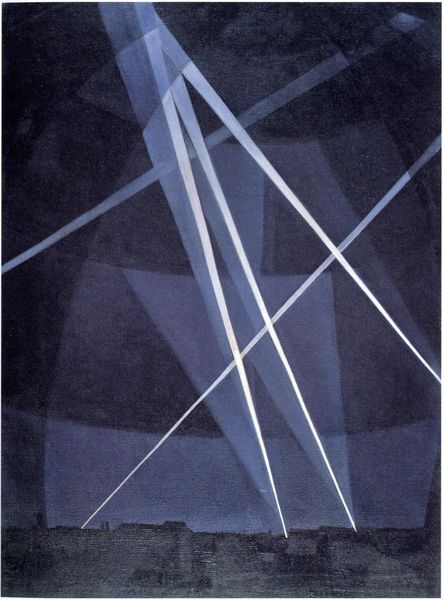
Titel: Searchlights, Suchscheinwerfer
Künstler: Christopher R.W. Nevinson
Standort: Manchester
Institution: City Art Galleries
Schlagwörter: blau, dunkel, himmel, dreieck, landschaft, stadt, grau, hell, licht, lichter, nacht, schwarz, weiss, gebäude, haus, häuser, nachthimmel, hellblau, abstrakt, dorf, dächer, formen, lila, violett, linien, silhouette, scheinwerfer, kuppel, abstraktion, skyline, futurismus, türme, flakscheinwerfer, strahlen, linie, strahl, ecken, blitz, lichteffekte, erscheinung, dreiecke, hau, illumination, strahler, ufo, flak, flack, flackscheinwerfer, himmelszelt, skybeamer